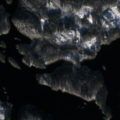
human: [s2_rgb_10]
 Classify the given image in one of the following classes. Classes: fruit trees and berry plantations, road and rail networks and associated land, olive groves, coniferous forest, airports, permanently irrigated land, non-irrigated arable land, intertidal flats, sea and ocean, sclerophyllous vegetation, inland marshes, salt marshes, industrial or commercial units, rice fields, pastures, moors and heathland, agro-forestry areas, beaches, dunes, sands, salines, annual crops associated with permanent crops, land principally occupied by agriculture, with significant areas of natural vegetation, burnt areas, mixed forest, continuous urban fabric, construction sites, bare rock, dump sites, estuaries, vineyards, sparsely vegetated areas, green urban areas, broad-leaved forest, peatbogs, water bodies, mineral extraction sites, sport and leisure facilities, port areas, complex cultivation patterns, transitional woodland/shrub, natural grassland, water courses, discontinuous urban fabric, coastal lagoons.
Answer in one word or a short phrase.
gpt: coniferous forest, mixed forest, transitional woodland/shrub, water bodies